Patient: sex F, age 29
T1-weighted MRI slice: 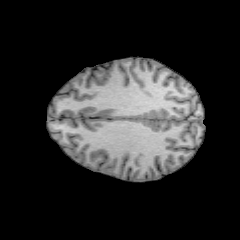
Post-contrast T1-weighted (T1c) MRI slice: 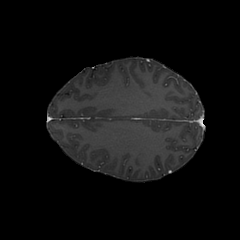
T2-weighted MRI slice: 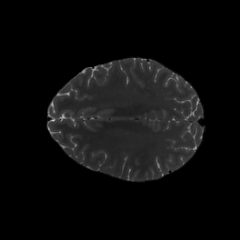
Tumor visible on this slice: no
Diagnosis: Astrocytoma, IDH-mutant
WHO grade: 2